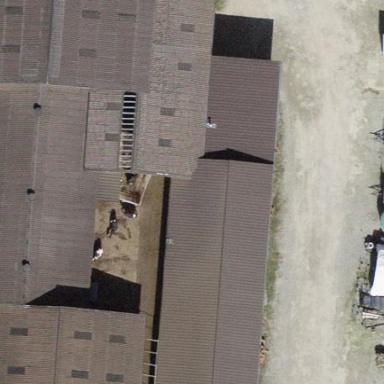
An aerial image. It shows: Farm auxiliary building.